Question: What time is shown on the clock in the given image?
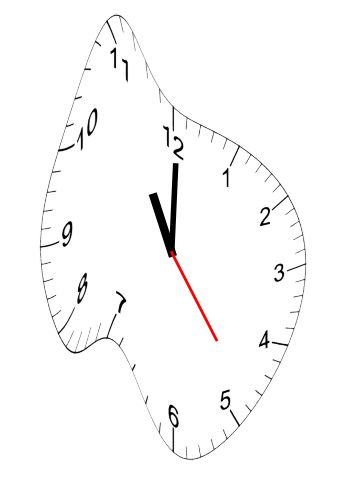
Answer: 11:00:24